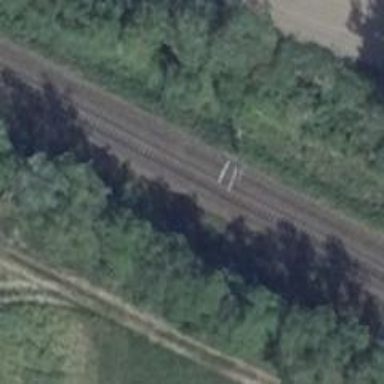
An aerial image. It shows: Abandoned railway.